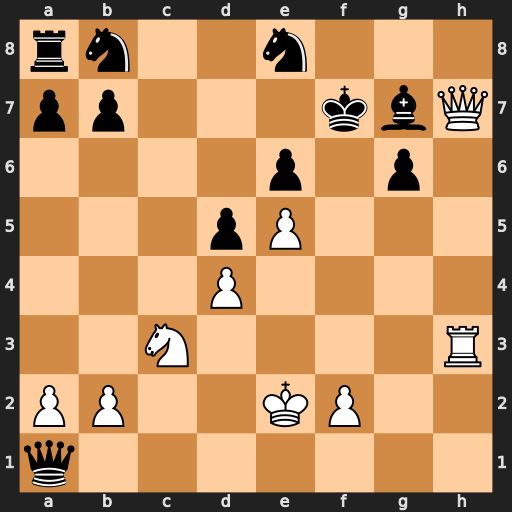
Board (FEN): rn2n3/pp3kbQ/4p1p1/3pP3/3P4/2N4R/PP2KP2/q7
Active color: w
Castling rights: -
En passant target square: -
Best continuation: Rf3+ Ke7 Qh4+